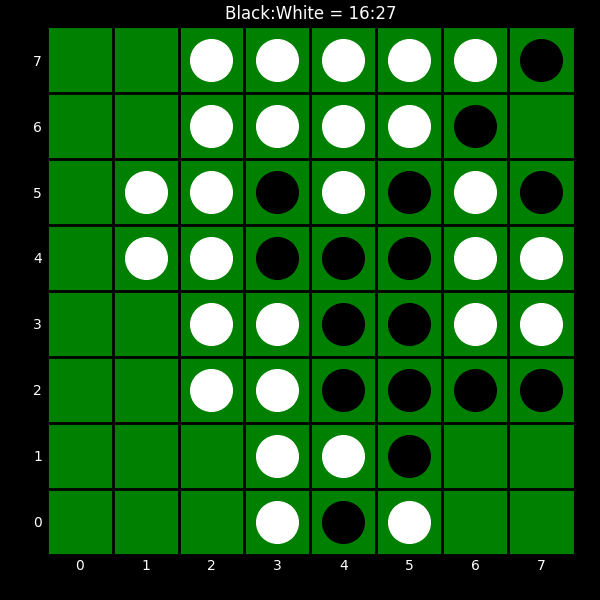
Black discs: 16
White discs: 27